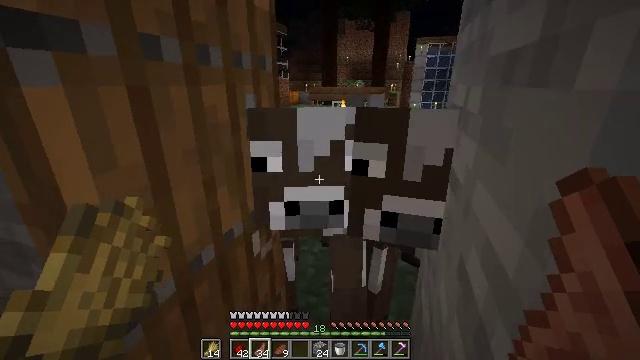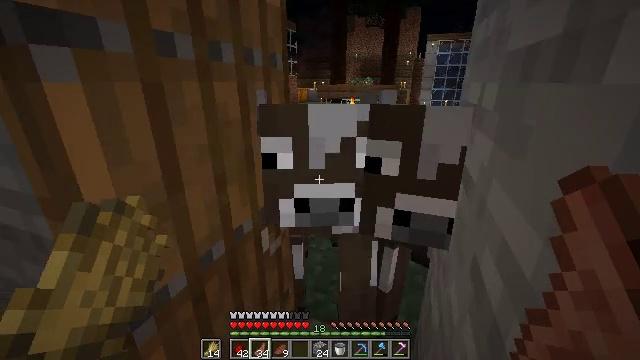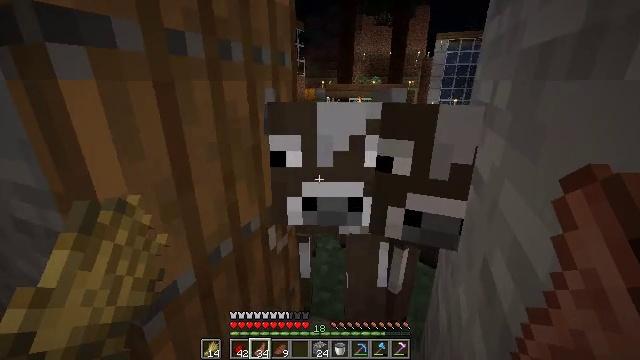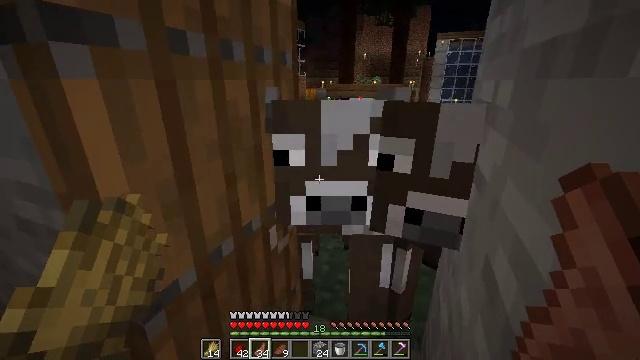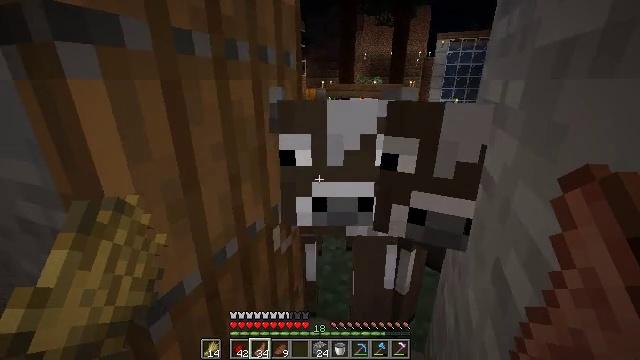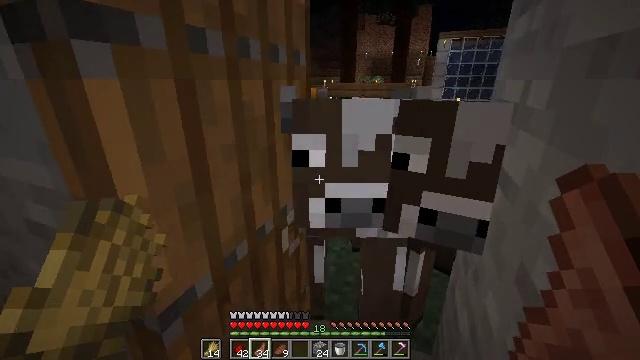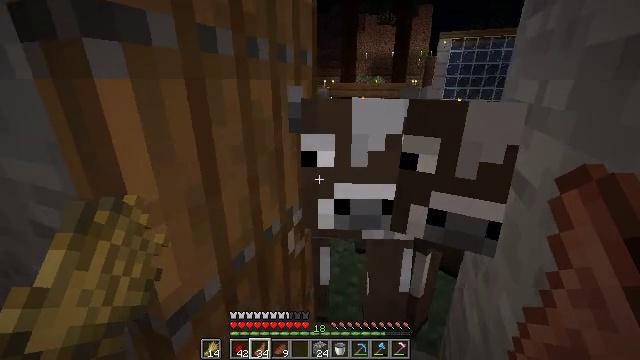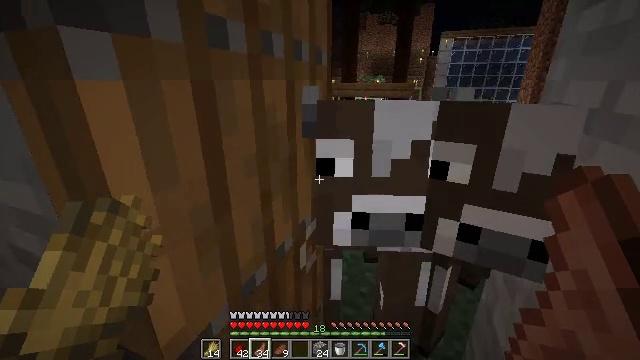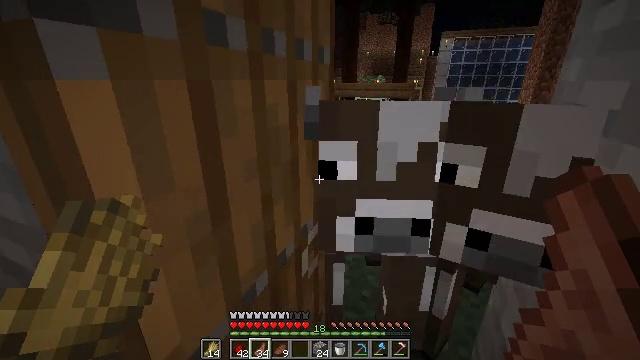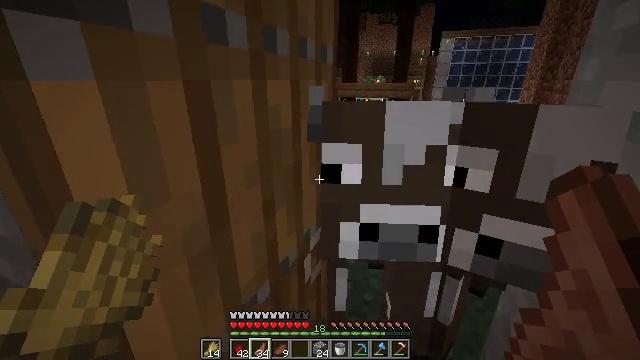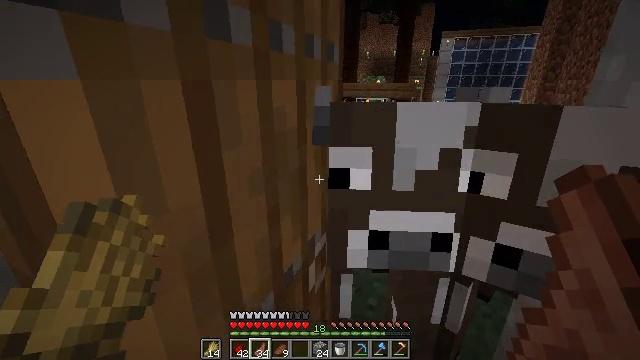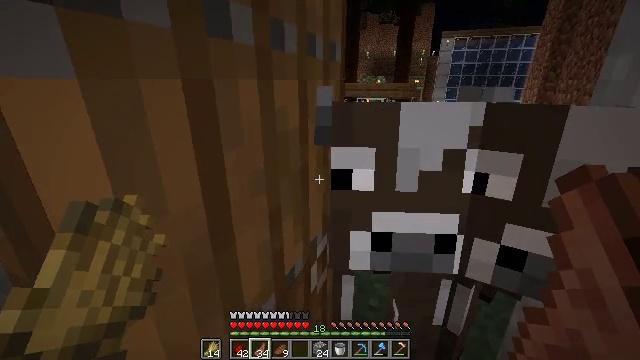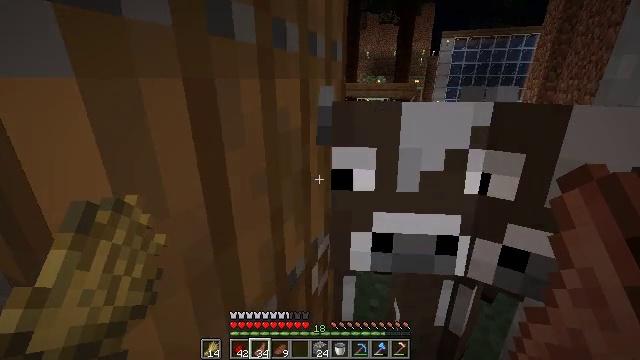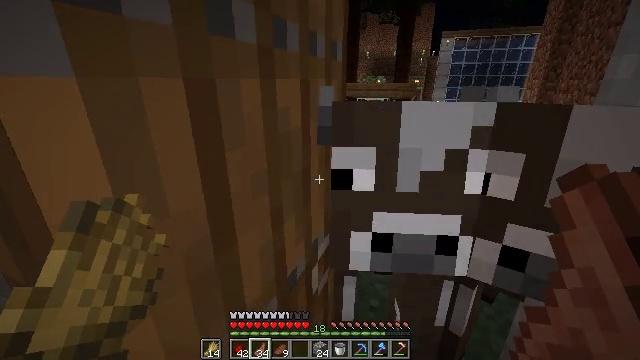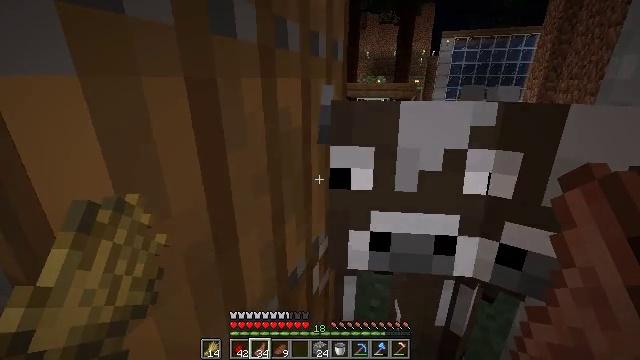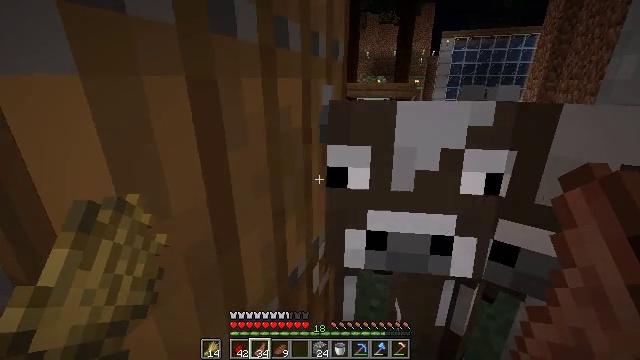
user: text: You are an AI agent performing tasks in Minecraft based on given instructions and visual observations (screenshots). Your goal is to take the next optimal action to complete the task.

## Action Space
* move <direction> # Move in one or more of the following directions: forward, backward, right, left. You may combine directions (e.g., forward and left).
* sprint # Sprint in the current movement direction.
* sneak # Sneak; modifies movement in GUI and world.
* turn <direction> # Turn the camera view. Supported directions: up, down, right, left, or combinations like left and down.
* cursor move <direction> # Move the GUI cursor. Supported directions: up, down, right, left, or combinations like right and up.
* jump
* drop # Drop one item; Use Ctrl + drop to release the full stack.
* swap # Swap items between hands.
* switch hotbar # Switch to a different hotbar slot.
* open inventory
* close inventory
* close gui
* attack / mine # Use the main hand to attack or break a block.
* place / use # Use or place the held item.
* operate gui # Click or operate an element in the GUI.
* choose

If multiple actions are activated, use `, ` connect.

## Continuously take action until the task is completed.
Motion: motion action
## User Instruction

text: Put spruce planks and sticks in the crafting grid to get a spruce fence.
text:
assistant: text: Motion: turn left
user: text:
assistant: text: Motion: turn left
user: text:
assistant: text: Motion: no_op
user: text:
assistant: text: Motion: move forward
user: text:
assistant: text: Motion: move forward
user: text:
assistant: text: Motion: move forward
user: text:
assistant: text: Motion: move forward
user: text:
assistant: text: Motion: no_op
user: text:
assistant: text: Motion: no_op
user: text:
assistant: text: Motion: no_op
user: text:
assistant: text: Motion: no_op
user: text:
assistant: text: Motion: no_op
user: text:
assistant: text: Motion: no_op
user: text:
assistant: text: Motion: no_op
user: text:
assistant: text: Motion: no_op
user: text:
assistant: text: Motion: move forward
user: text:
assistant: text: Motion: move forward
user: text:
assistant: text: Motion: move forward
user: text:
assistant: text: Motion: move forward
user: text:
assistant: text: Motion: move forward
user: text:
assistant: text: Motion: move forward
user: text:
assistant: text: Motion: no_op
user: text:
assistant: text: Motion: no_op
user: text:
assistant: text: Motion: no_op
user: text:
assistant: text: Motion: no_op
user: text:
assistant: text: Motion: no_op
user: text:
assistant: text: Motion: no_op
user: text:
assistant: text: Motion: no_op
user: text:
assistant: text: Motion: no_op
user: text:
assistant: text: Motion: no_op